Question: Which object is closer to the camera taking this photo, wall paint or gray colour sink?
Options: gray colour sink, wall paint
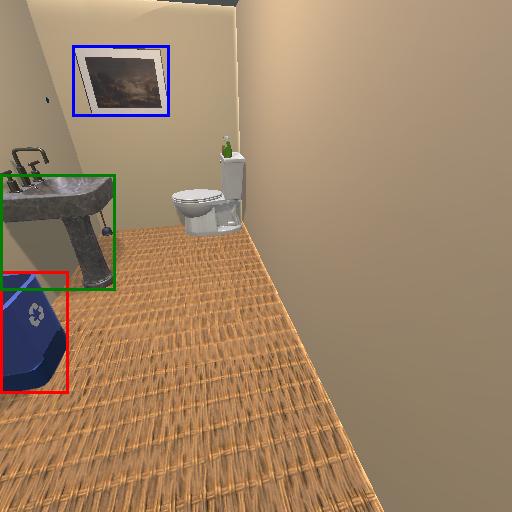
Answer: gray colour sink